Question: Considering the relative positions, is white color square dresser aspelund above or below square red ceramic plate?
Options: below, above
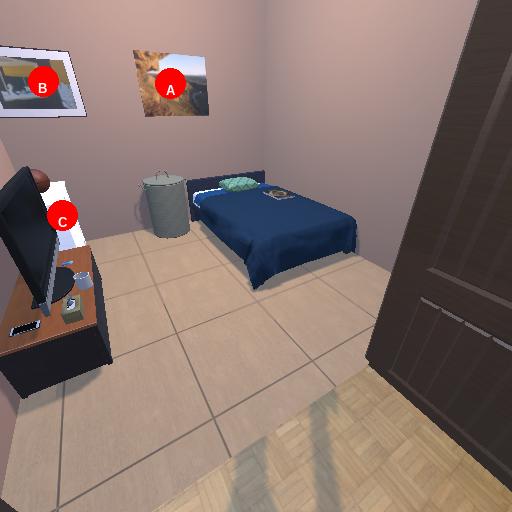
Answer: below